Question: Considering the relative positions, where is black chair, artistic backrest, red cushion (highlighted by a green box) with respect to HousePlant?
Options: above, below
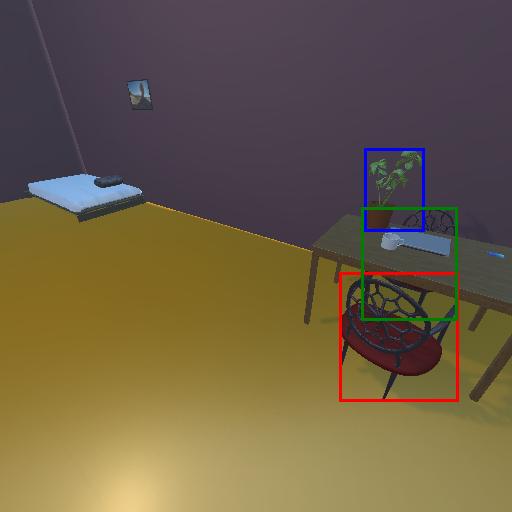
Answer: above